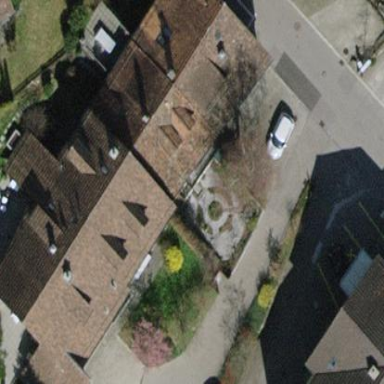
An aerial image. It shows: House with tile roof.